Field crop: maize
Growth stage: 2
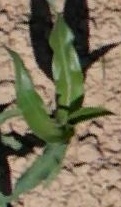
Species: maize